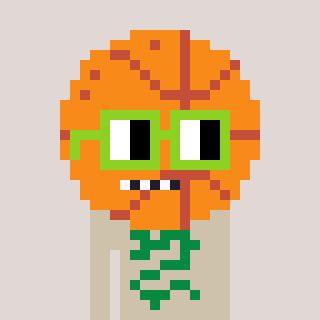
a pixel art character with square light green glasses, a basketball-shaped head and a bege-colored body on a warm background